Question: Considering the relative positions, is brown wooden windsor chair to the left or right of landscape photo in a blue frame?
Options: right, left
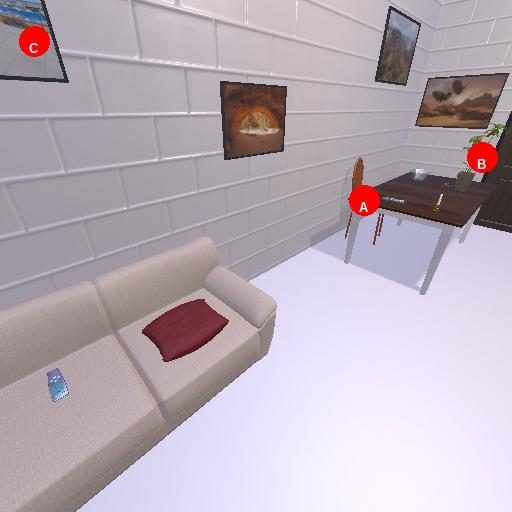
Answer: right